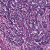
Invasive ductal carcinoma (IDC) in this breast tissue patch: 0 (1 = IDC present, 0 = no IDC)